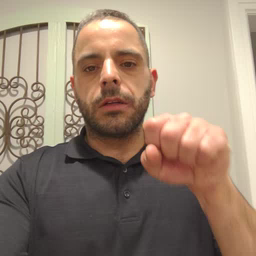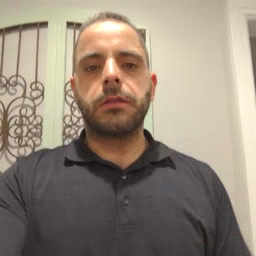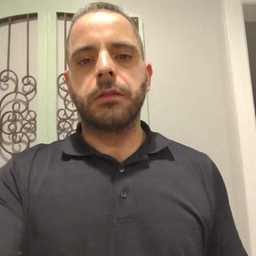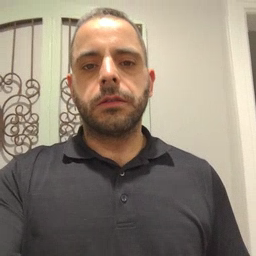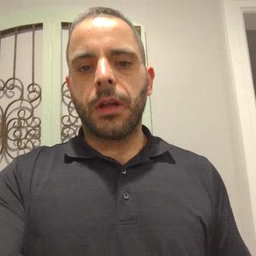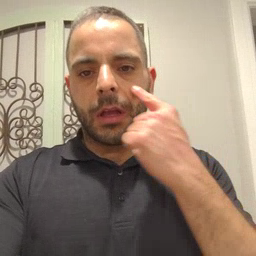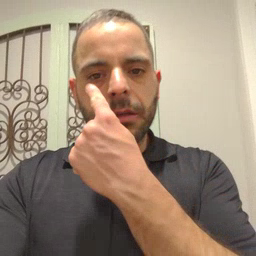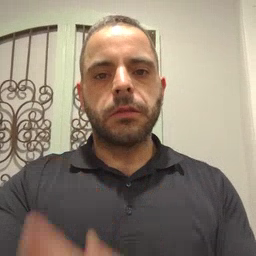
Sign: eye